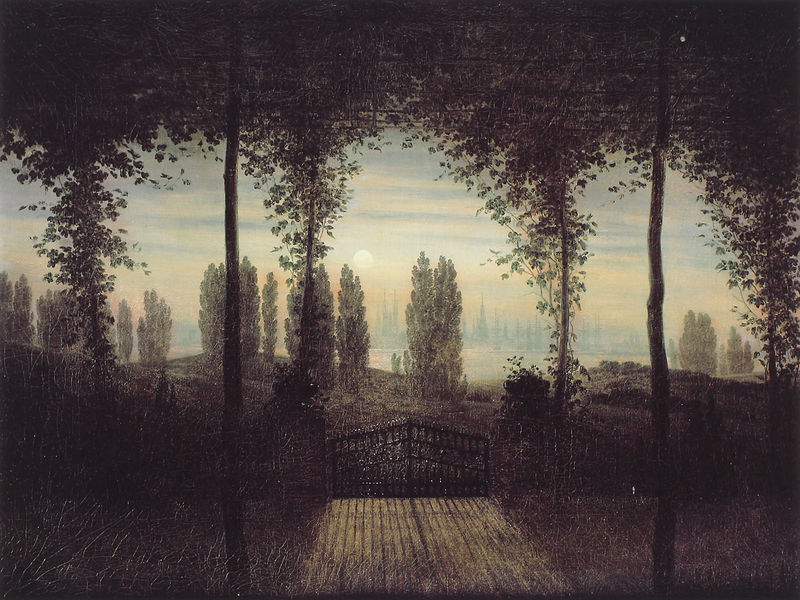
Titel: Gedächtnisbild für Johann Emanuel Bremer
Künstler: Caspar David Friedrich
Institution: Berlin, Schloss Charlottenburg
Schlagwörter: baum, blau, blätter, dunkel, gemälde, himmel, schatten, wasser, wolken, bäume, fluss, gelb, grün, himmerl, landschaft, see, stadt, abend, licht, nacht, schwarz, straße, tür, weiss, ausblick, blick, gebäude, park, weg, wiese, wolke, zaun, öl, horizont, häuser, hügel, morgen, natur, pappel, pappeln, sonnenaufgang, brücke, gitter, sonne, wald, garten, düster, allee, nebel, sonnenuntergang, friedrich, romantik, stimmung, tor, eingang, mond, veranda, stangen, türme, lichtung, efeu, pforte, anwesen, stange, david, geschmiedet, bewuchs, gartentor, caspar, eisentor, gitte, s, caspa, dunkelblätter